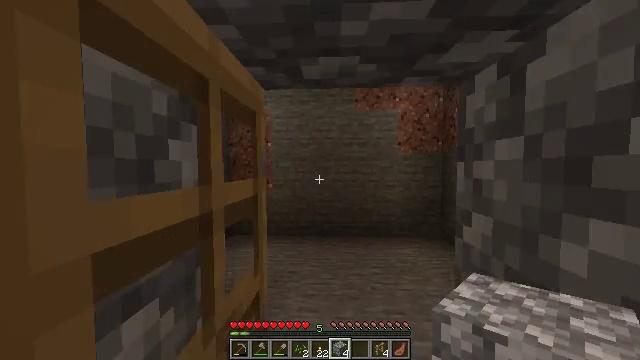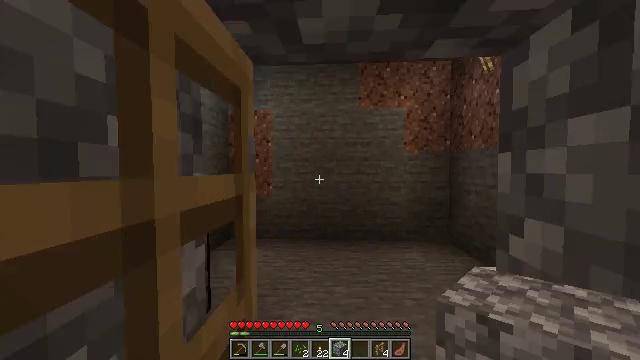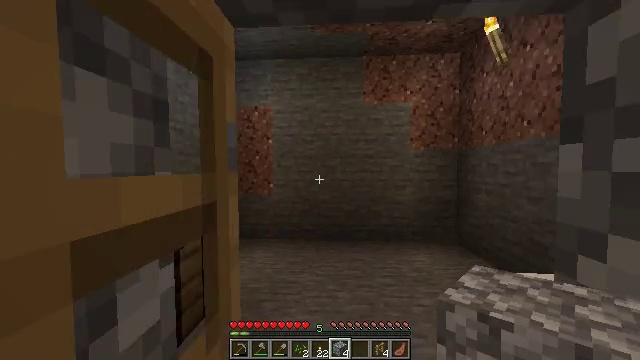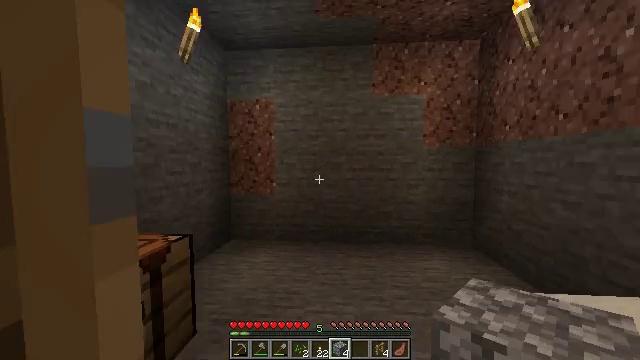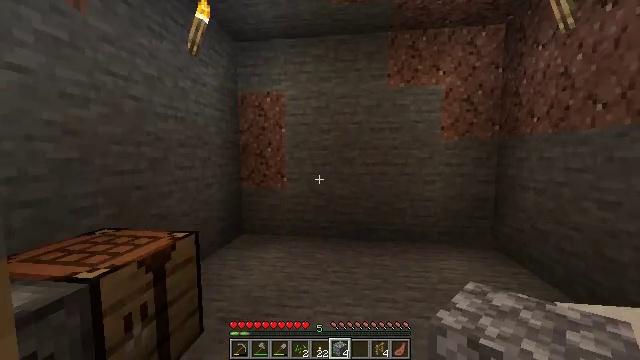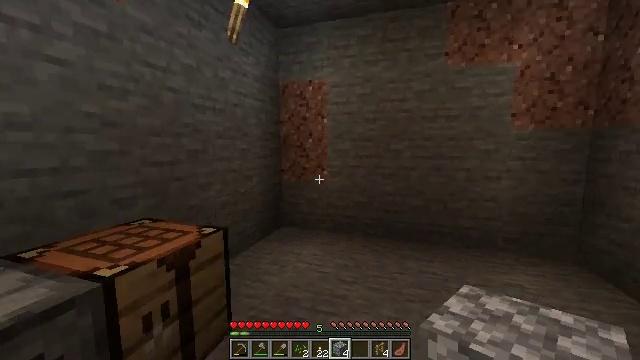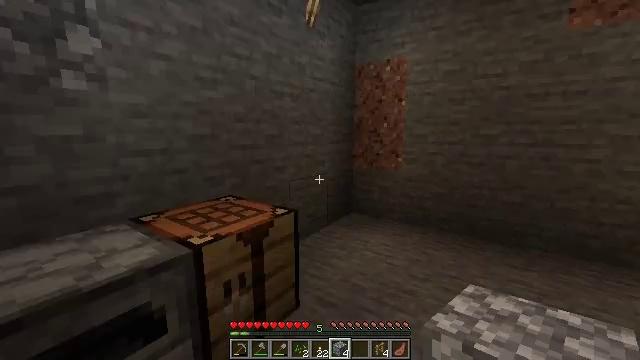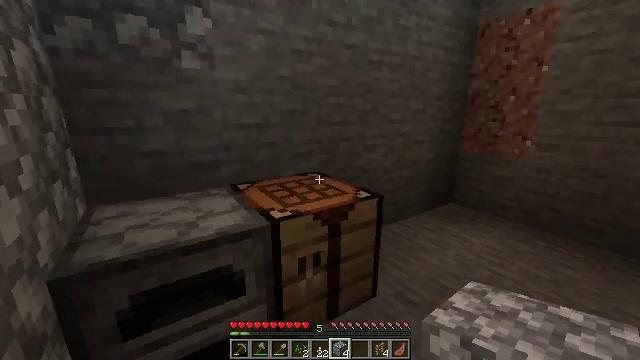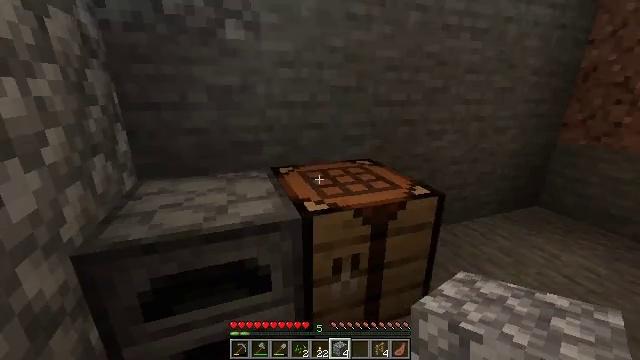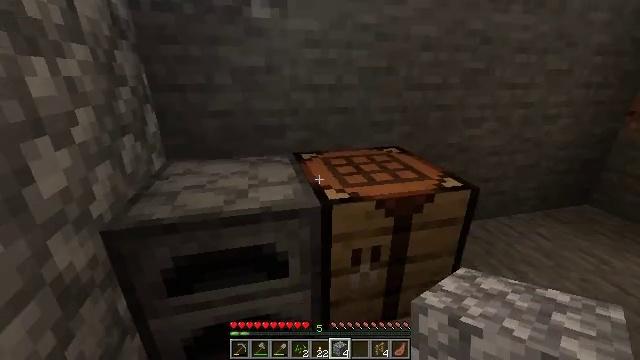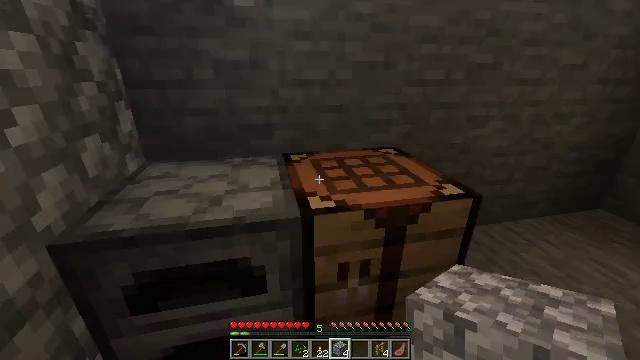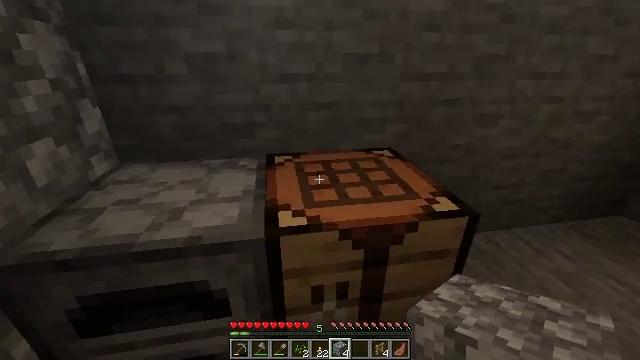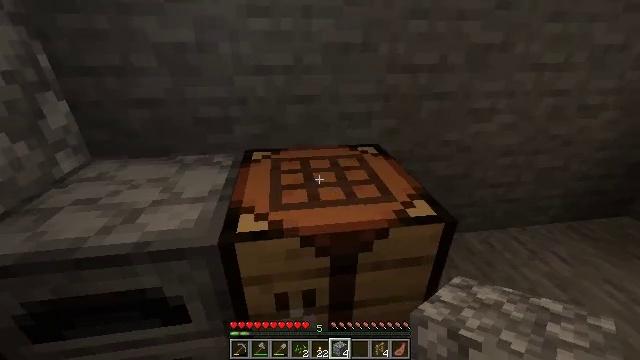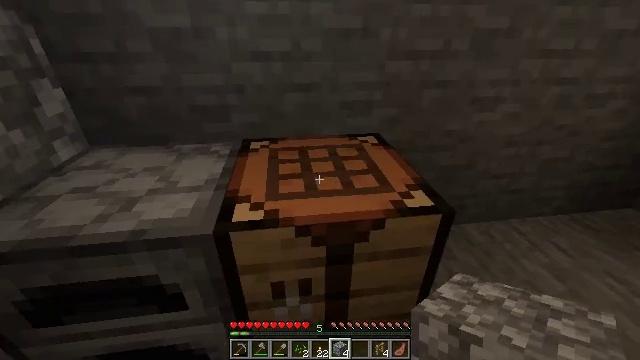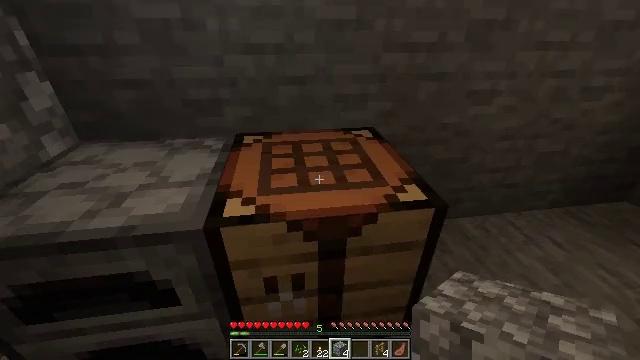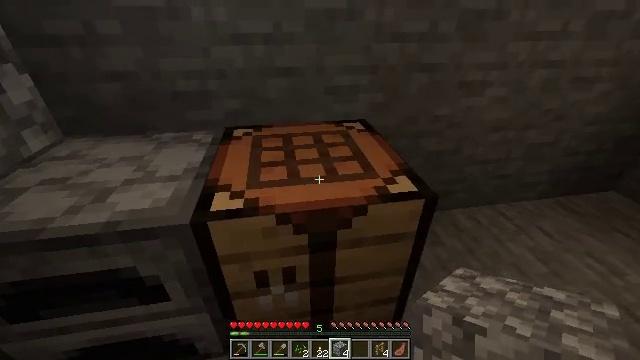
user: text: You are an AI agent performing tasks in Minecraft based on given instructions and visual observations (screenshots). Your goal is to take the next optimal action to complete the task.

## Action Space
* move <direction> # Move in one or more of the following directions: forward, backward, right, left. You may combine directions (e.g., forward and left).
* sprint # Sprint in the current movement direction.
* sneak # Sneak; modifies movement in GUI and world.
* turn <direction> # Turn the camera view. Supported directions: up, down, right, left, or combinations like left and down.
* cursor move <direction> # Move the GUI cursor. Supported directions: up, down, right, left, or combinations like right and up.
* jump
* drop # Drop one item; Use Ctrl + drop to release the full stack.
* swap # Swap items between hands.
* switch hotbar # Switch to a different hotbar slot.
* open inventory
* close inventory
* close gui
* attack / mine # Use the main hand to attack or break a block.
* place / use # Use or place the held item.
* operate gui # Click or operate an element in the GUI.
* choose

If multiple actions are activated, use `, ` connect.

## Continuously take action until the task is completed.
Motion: motion action
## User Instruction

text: Prepare an oak fence gate with oak planks and sticks.
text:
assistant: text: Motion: move forward
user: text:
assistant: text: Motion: move forward
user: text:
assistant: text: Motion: move forward, turn left
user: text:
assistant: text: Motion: move forward, turn left and down
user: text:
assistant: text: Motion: move forward, turn left and down
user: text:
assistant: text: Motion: move forward, turn left and down
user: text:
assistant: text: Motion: move forward, turn left and down
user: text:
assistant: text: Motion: move forward, turn left and down
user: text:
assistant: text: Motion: move forward and move right, turn left and down
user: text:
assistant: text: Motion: move forward and move right, turn left
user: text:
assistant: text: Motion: move right, turn left and down
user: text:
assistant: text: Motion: turn left and down
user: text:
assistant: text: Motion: turn down
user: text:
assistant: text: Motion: turn down
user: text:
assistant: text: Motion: turn right and down
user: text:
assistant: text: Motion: use / place
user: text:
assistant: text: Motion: use / place
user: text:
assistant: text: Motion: use / place
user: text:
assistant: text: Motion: turn left
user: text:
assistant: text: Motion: no_op
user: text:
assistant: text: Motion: open gui
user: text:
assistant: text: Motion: no_op
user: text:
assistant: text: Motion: no_op
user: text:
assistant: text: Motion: cursor move up
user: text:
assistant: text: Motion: cursor move left
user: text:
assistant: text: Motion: cursor move left
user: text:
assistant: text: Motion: cursor move left
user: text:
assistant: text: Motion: cursor move left
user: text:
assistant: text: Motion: no_op
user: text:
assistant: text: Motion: cursor move left and down